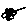
Label: flower